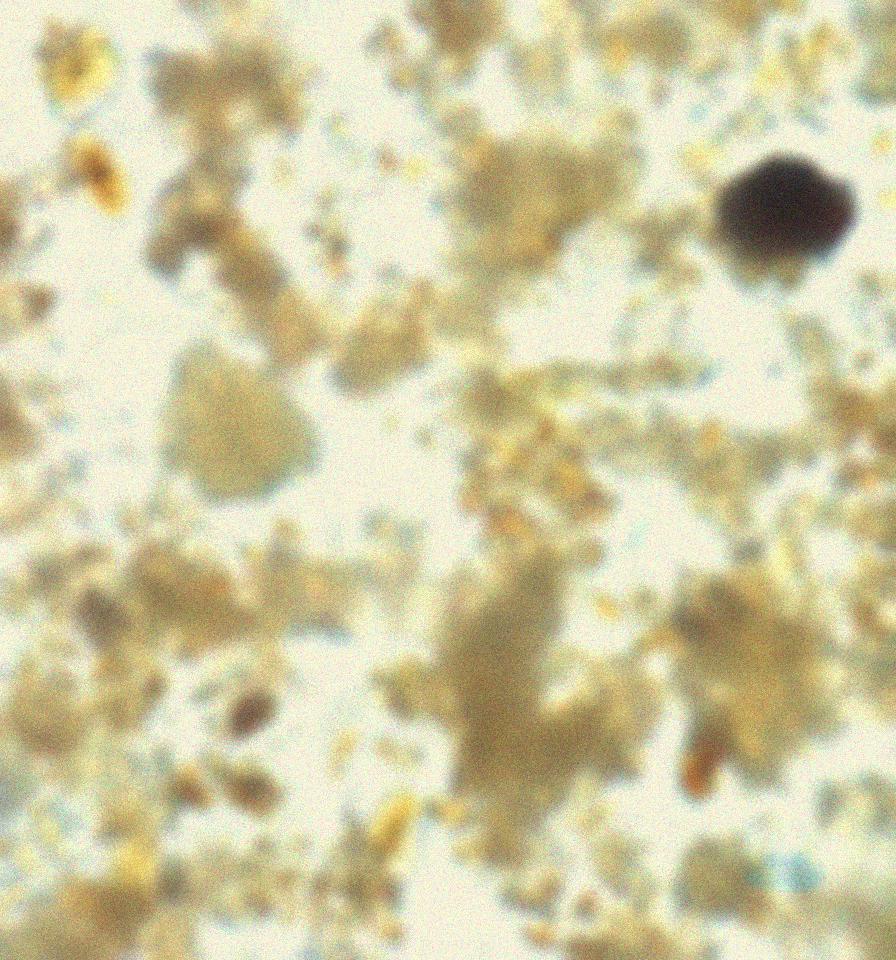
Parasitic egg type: Hookworm egg